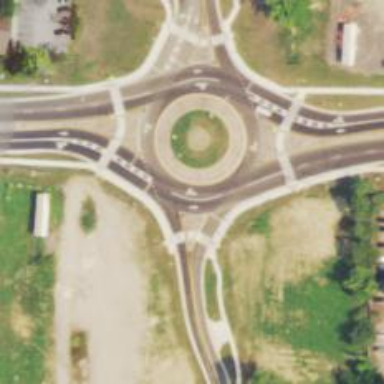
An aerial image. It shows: Tertiary road made of asphalt leading to roundabout junction.